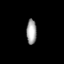
Tissue: lung
Cell type: T cells
Senescence score: 0.18
Nuclear area (px): 244
Mean DAPI intensity: 163.873